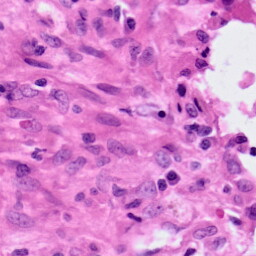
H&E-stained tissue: Lung